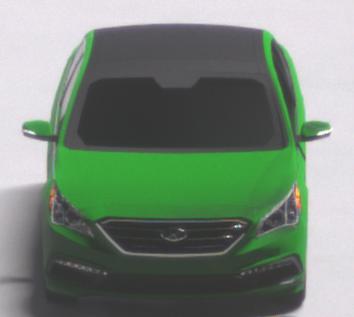
Make: Hyundai
Model: Sonata
Detailed model: Gen. 7
Model produced from: 2015
Model produced until: 2017
Doors: 4
Color: green
Road condition: dry road
Daytime: not specified
Contrast: high contrast